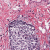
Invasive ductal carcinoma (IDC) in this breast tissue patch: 0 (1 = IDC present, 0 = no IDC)